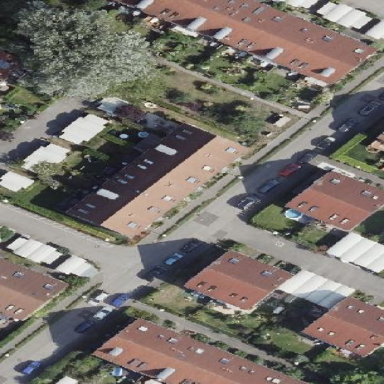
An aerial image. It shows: Terrace building with gabled roof.